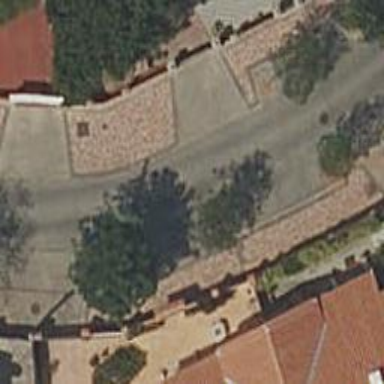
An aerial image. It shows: Residential road with asphalt surface and grade2 tracktype. Sidewalks are present on both sides.